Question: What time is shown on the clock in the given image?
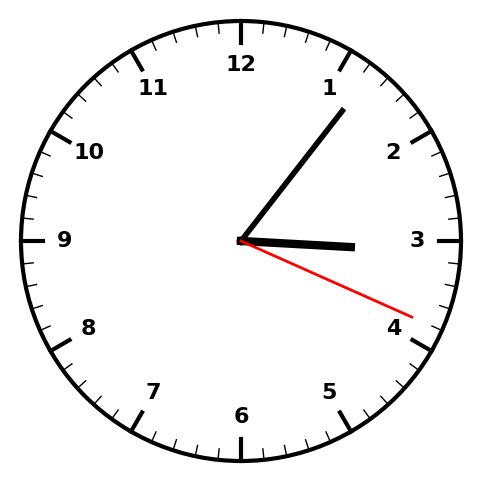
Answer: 03:06:19